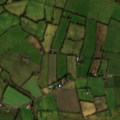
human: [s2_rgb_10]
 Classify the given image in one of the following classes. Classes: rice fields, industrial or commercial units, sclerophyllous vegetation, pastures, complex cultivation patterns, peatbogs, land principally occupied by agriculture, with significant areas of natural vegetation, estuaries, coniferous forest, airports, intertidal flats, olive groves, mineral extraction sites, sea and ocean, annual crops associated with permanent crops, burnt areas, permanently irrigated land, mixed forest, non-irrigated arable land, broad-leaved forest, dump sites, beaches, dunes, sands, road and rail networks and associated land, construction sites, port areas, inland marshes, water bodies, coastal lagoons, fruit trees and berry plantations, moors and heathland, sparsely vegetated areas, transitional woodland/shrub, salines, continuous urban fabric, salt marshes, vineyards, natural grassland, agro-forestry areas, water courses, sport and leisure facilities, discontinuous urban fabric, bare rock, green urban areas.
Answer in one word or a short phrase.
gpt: pastures